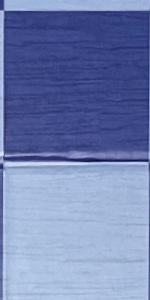
Label: Empty